Question: Trying to put three of my first forms in the center of the container and put the last two forms next to the first three. Trying to use float, but that didn't work.
Any help is much appricieted:
bootply: <URL>
How I want it to look:

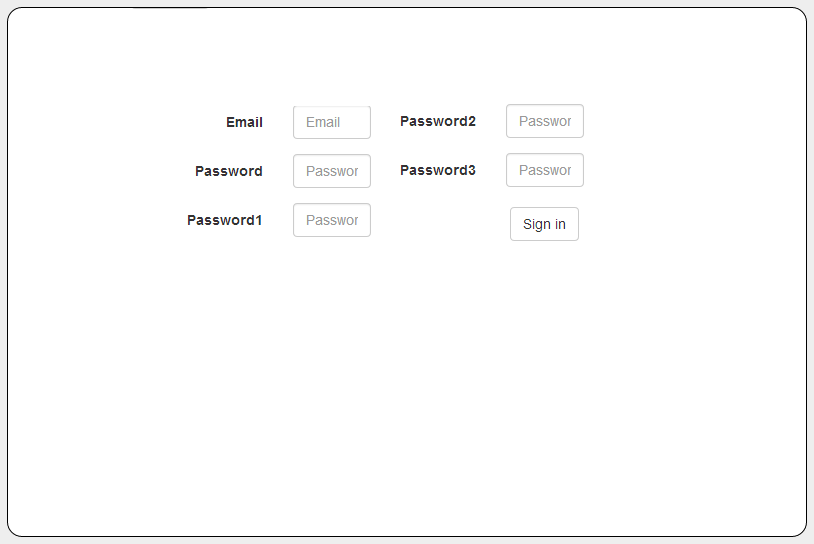
Answer: Ok.
you put everything inside a div with class="everything".
'''
.everything {
overflow: auto;
width: 600px;
margin-left:auto;
margin-right:auto;
}
'''
then you put the first three group of textfields in a class called .blocks and the other three groups of textfields and button in another div called .blocks too.
'''
.blocks {
width: 50%;
float:left;
}
'''
here you are fella:
'''
<div class="jumbotron">
<div class="container">
<div class="row">
<div class="col-lg-12">
<form class="form-horizontal" role="form">
<div class="block">
<div class="form-group">
<label for="inputEmail3" class="col-sm-2 control-label">Email</label>
<div class="col-sm-2">
<input type="email" class="form-control" id="inputEmail3" placeholder="Email">
</div>
</div>
<div class="form-group">
<label for="inputPassword3" class="col-sm-2 control-label">Password</label>
<div class="col-sm-2">
<input type="password" class="form-control" id="inputPassword3" placeholder="Password">
</div>
</div>
<div class="form-group">
<label for="inputPassword3" class="col-sm-2 control-label">Password1</label>
<div class="col-sm-2">
<input type="password" class="form-control" id="inputPassword3" placeholder="Password">
</div>
</div>
</div>
<div class="block">
<div class="form-group">
<label for="inputPassword3" class="col-sm-2 control-label">Password2</label>
<div class="col-sm-2">
<input type="password" class="form-control" id="inputPassword3" placeholder="Password">
</div>
</div>
<div class="form-group">
<label for="inputPassword3" class="col-sm-2 control-label">Password3</label>
<div class="col-sm-2">
<input type="password" class="form-control" id="inputPassword3" placeholder="Password">
</div>
</div>
<div class="form-group">
<div class="col-sm-offset-2 col-sm-4">
<button id="onlyButton" type="submit" class="btn btn-default">Sign in</button>
</div>
</div>
</div>
</form>
</div>
</div>
</div>
</div>
'''
css:
'''
.jumbotron {
/* display: inline-block; */
margin-bottom: auto;
margin: 0 auto;
min-height: 623px;
}
.block {
width: 50%;
float: left;
}
.container {
min-height: 530px;
/* set border styling */
border-color: black;
border-style: solid;
border-width: 1px;
width: 600px;
margin-right:auto;
margin-left:auto;
overflow:auto;
/* set border roundness */
border-radius: 15px;
-moz-border-radius: 15px;
-webkit-border-radius: 15px;
margin: 0 auto;
width: 800px;
/* display: inline-block; */
background-color: white;
}
.form-horizontal {
padding-right: 150px;
}
.form-control {
width: 100px;
margin-left: 30px;
}
#onlyButton {
float:right;
}
'''